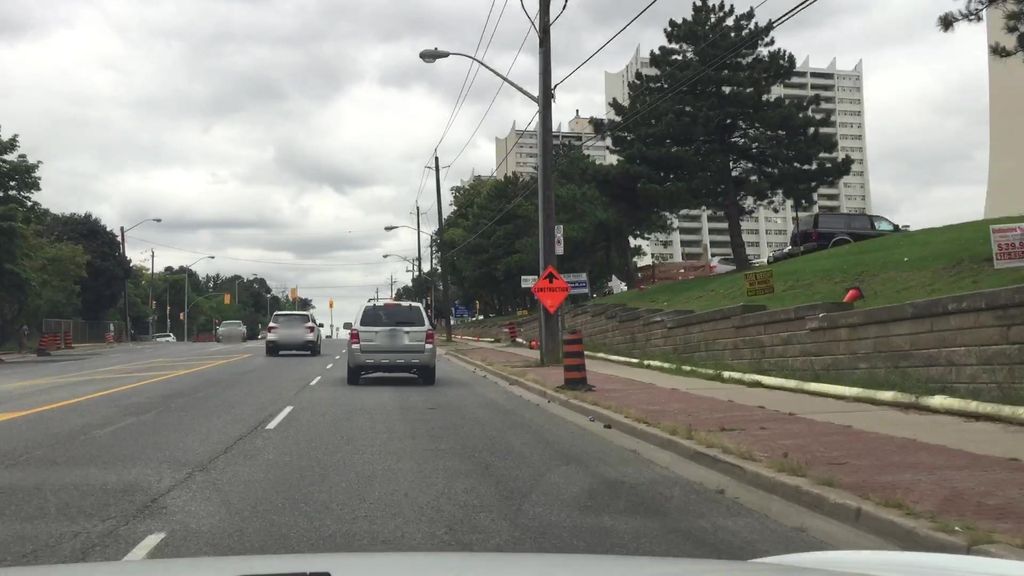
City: toronto